Interaction volume radius: 5 \u00c5
Interaction volume height: 30 \u00c5
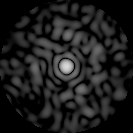
Disorder parameter: 0.8236